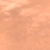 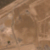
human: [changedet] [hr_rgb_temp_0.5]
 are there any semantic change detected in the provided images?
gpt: Some houses and streets were realized in the desert.